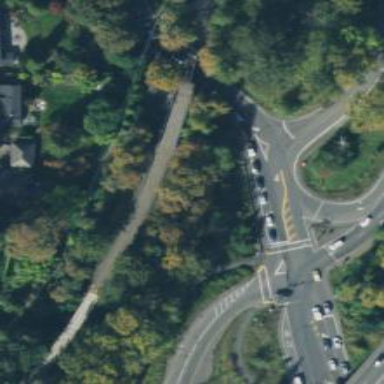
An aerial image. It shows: Asphalt cycleway.